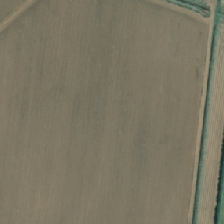
Land cover: shortrotation_cropland